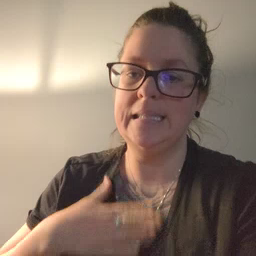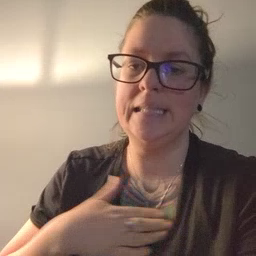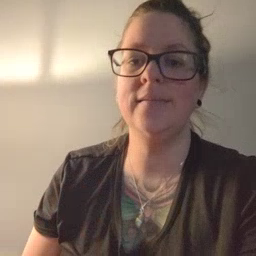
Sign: please